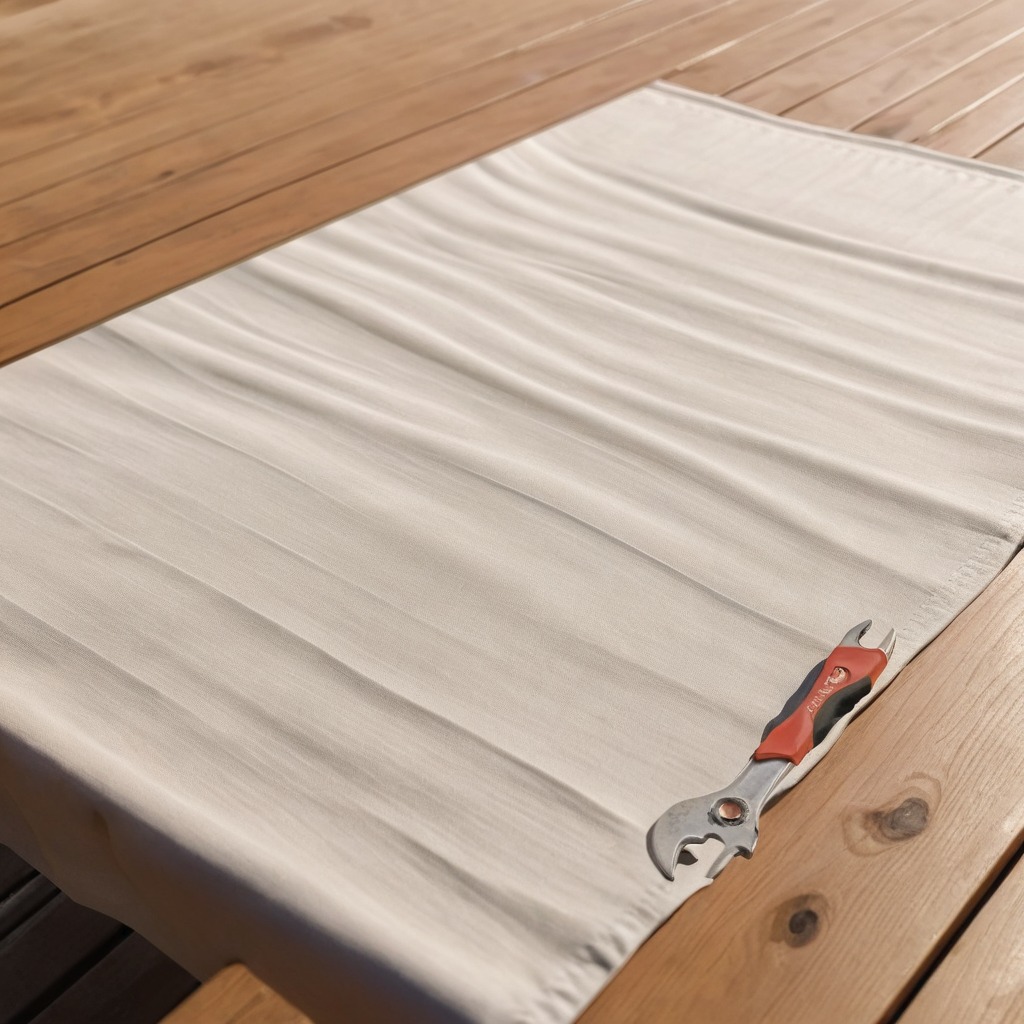
A wrench is lying on a wooden table.